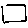
Label: square